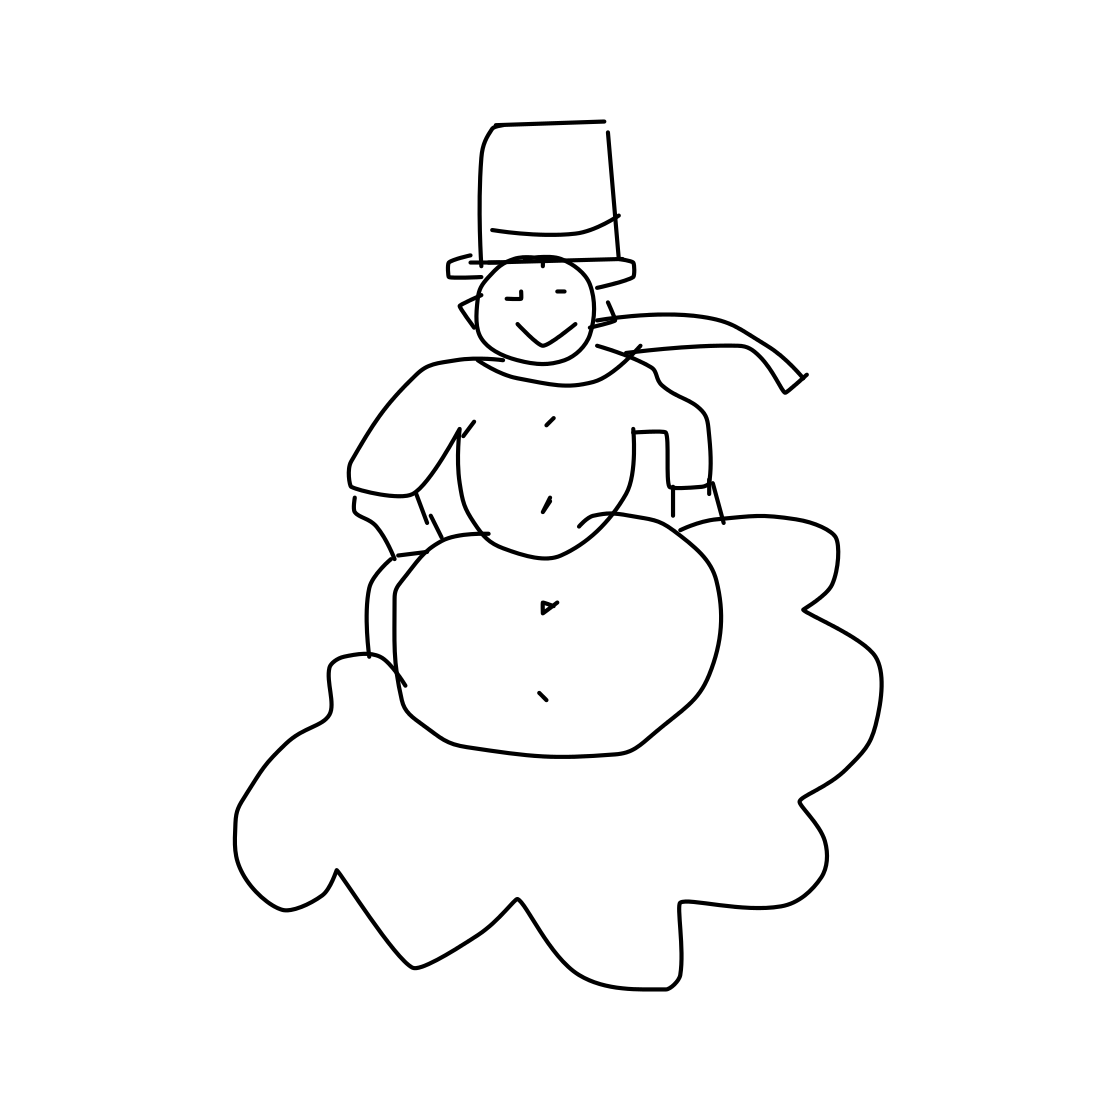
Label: snowman